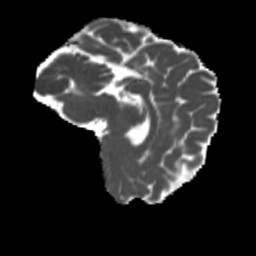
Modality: MD
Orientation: sagittal
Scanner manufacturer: siemens
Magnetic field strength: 3 T
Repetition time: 4 s
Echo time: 0.0594 s